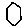
Label: hexagon